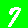
Digit: 7